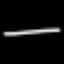
Label: line